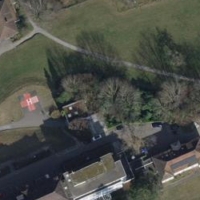
EUNIS habitat code: 55
Species observed at this site:
Allium ursinum